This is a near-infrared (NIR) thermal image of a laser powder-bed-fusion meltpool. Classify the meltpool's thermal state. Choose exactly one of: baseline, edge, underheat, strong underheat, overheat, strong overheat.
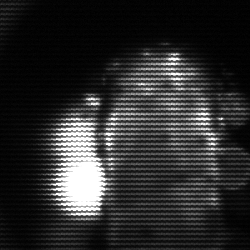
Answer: strong underheat